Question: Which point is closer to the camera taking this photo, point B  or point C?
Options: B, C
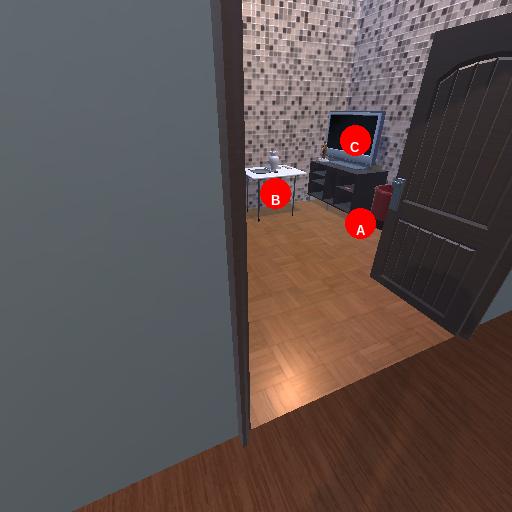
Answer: B